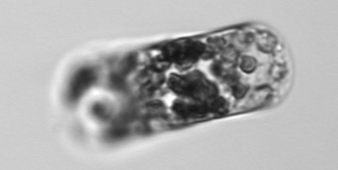
Label: Guinardia_flaccida